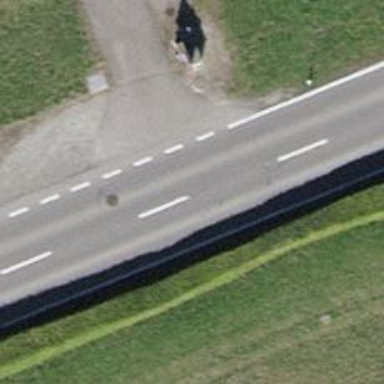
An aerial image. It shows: Asphalt path.